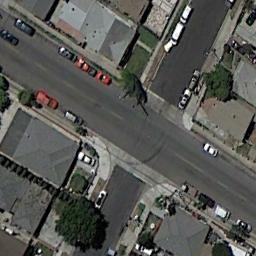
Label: intersection